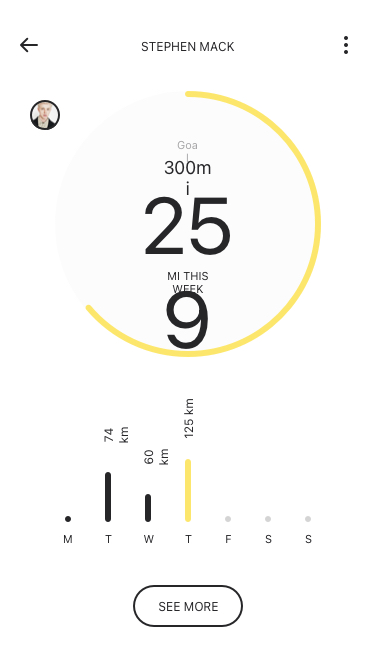
Text in this UI design:
259
mi this week
Goal
300mi
m
74 km
60 km
125 km
t
t
f
s
s
w